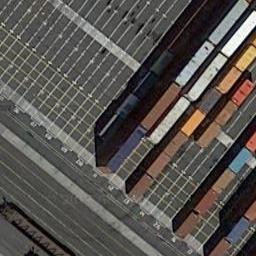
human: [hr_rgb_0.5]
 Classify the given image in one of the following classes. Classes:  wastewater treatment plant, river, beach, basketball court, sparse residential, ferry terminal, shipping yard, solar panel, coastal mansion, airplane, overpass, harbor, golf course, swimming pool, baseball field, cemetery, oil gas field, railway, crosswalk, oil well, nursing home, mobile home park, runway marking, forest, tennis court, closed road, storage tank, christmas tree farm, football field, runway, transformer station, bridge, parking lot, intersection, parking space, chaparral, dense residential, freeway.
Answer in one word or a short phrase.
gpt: shipping yard